Question: I want to develope my first real WPF Desktop Application. It's quite a lot of time since my last desktop application, which was developed with .NET 2.0 and Windows Forms. Since i have to develope a new Desktop Application, and i can take the advantage of .NET 4.0 i would really like to use WPF.
I am reading some online tutorial and documentation to choose the right way to do it, but i am a little lost with the new controls.
Basically i need a panel which show some textboxes and label above a datagrid.
Do you think that i can achieve such a result with gridpanel control ?
Thank you.

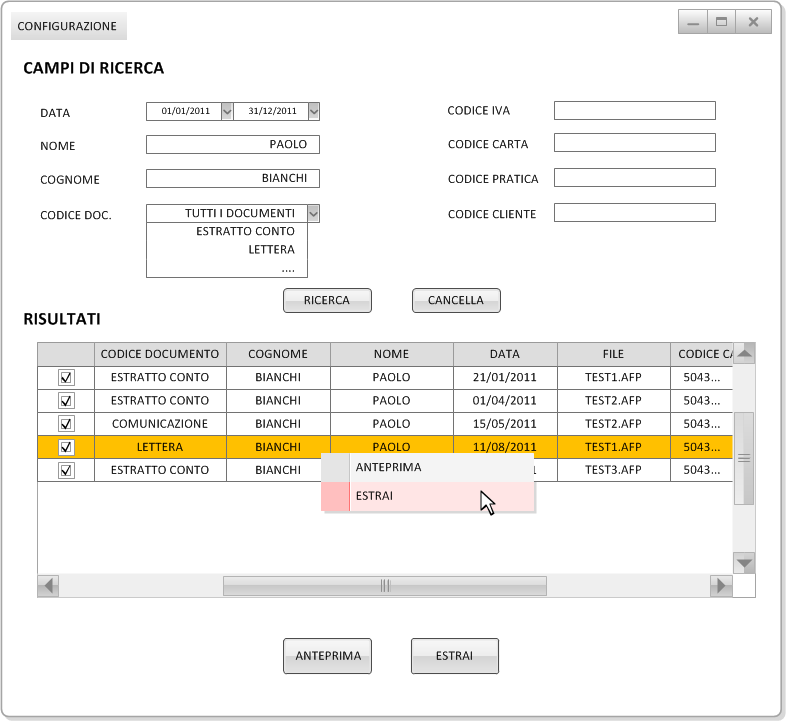
Answer: In WPF you usually use several different controls. in WPF is a major feature and you'll gain a lot by knowing it and taking advantage of it.
When looking at your screen i divide it in two major parts:
- campi di ricerca
- resultati
For these two i'd use a Grid with two rows and one column.
The ricerca area could use a DockPanel with the header aligned at the top and aother Grid With Fill contents.
... and so on, so on.
My best advice is for you to learn about
Hope i've helped a little bit